Question: Hi everybody I am working with a matrix in R. This matrix named 'Matriz.Colocacion' has five columns, each column show info about different years 2009, 2010, 2011, 2012 and 2013. Row names of 'Matriz.Colocacion' have the month for each year. My matrix has the next form (I include 'dput()' version of 'Matriz.Colocacion' in the final part):
'''
2009 2010 2011 2012 2013
enero 710004.35 <PHONE>.41 <PHONE>.09 <PHONE>.89 <PHONE>.05
febrero 889398.08 942099.60 <PHONE>.01 <PHONE>.11 <PHONE>.00
marzo <PHONE>.11 <PHONE>.20 <PHONE>.90 <PHONE>.40 <PHONE>.10
abril <PHONE>.11 <PHONE>.89 <PHONE>.64 <PHONE>.75 <PHONE>.32
mayo <PHONE>.22 <PHONE>.10 <PHONE>.27 <PHONE>.18 <PHONE>.48
junio <PHONE>.56 <PHONE>.78 <PHONE>.87 <PHONE>.96 <PHONE>.57
julio <PHONE>.35 <PHONE>.36 <PHONE>.51 <PHONE>.23 <PHONE>.16
agosto <PHONE>.35 <PHONE>.06 <PHONE>.21 <PHONE>.30 <PHONE>.57
septiembre <PHONE>.11 <PHONE>.60 <PHONE>.73 <PHONE>.25 <PHONE>.46
octubre <PHONE>.84 <PHONE>.09 <PHONE>.01 <PHONE>.41 <PHONE>.38
noviembre <PHONE>.64 <PHONE>.16 <PHONE>.43 <PHONE>.47 0.00
diciembre <PHONE>.58 <PHONE>.37 <PHONE>.87 <PHONE>.32 0.00
'''
My problem got when I try to build the graph. I don't know if it is better to separe my matrix in individual series or if there is anyway to use all matrix to plot my wished graph. I would like to get a graphic like this:
Where in x axis are showed 'row.names(Matriz.Colocacion)' and in the legend of the graph are showed the diferent years of the matrix (2009,2010,2011,2012,2013).
I don't have enough knowledge of ggplot and I am having some trouble trying to create this graph. The 'dput()' version of my matrix is the next:
'''
structure(c(710004.35, 889398.08, <PHONE>.11, <PHONE>.11, <PHONE>.22,
<PHONE>.56, <PHONE>.35, <PHONE>.35, <PHONE>.11, <PHONE>.84, <PHONE>.64,
<PHONE>.58, <PHONE>.41, 942099.6, <PHONE>.2, <PHONE>.89, <PHONE>.1,
<PHONE>.78, <PHONE>.36, <PHONE>.06, <PHONE>.6, <PHONE>.09, <PHONE>.16,
<PHONE>.37, <PHONE>.09, <PHONE>.01, <PHONE>.9, <PHONE>.64, <PHONE>.27,
<PHONE>.87, <PHONE>.51, <PHONE>.21, <PHONE>.73, <PHONE>.01, <PHONE>.43,
<PHONE>.87, <PHONE>.89, <PHONE>.11, <PHONE>.4, <PHONE>.75, <PHONE>.18,
<PHONE>.96, <PHONE>.23, <PHONE>.3, <PHONE>.25, <PHONE>.41, <PHONE>.47,
<PHONE>.32, <PHONE>.05, <PHONE>, <PHONE>.1, <PHONE>.32, <PHONE>.48,
<PHONE>.57, <PHONE>.16, <PHONE>.57, <PHONE>.46, <PHONE>.38, 0,
0), .Dim = c(12L, 5L), .Dimnames = list(c("enero", "febrero",
"marzo", "abril", "mayo", "junio", "julio", "agosto", "septiembre",
"octubre", "noviembre", "diciembre"), c("2009", "2010", "2011",
"2012", "2013")))
'''
I wait you can help me. Thanks a lot of.
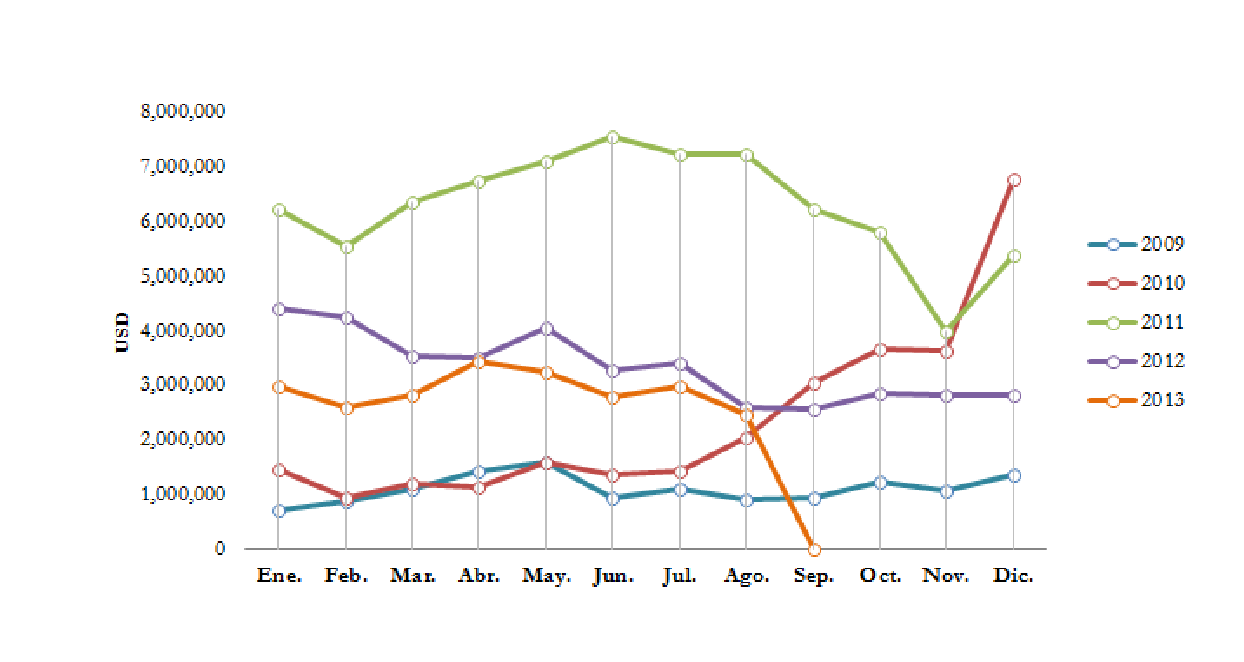
Answer: The trick is to get your data in the correct format:
'''
library(reshape2)
library(ggplot2)
library(scales)
dat_melt = melt(dat)
dat_melt = within(dat_melt, {
Var2 = as.factor(Var2)
Var1 = factor(Var1, levels = c('enero', 'febrero', 'marzo', 'abril', 'mayo', 'junio', 'julio', 'agosto', 'septiembre', 'octubre', 'noviembre', 'diciembre'))
})
ggplot(dat_melt, aes(x = Var1, y = value, color = Var2, group = Var2)) +
geom_line() +
scale_y_continuous(labels = comma)
'''

This question is a bit more tricky than I first thought. Both the 'color' and the 'group' aesthetic are needed in this case because the x-axis is a 'factor' variable and 'ggplot2' normally will not connect the points when using 'geom_line', see <URL> for more information.